【题型】填空题　【知识点】平面几何　【难度】easy
我们知道，两条邻边之比等于黄金分割比 $\dfrac{\sqrt{5}-1}{2}$ 的矩形叫做黄金矩形。如图，已知矩形 $ABCD$ 是黄金矩形，点 $E$ 在边 $BC$ 上，将这个矩形沿直线 $AE$ 折叠，使点 $B$ 落在 $AD$ 上的点 $F$ 处，那么 ${EF}$与${CE}$ 的比值是 \_\_\_\_\_\_。

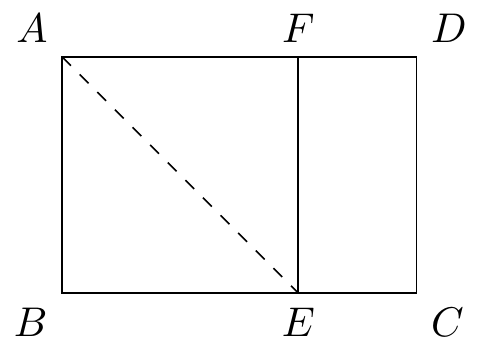
【解答】
解：根据折叠，可知 $AB = AF$，$BE = FE$，$\angle BAE = \angle FAE$，

在矩形 $ABCD$ 中，$\angle BAF = \angle B = 90^\circ$，

$\therefore \angle BAE = \angle FAE = 45^\circ$，

$\therefore \angle AEB = 45^\circ$，

$\therefore BA = BE$，

$\therefore AB = BE = EF = FA$，

又 $\because \angle B = 90^\circ$，

$\therefore$ 四边形 $ABEF$ 是正方形，

$\therefore EF = BE = AB$，

$\because$ 矩形 $ABCD$ 是黄金矩形，

$\therefore \dfrac{AB}{BC} = \dfrac{\sqrt{5}-1}{2}$，

$\therefore \dfrac{EF}{EC} = \dfrac{\sqrt{5}-1}{2 - (\sqrt{5}-1)} = \dfrac{\sqrt{5}+1}{2}$，

故答案为：$\dfrac{\sqrt{5}+1}{2}$。